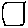
Label: line